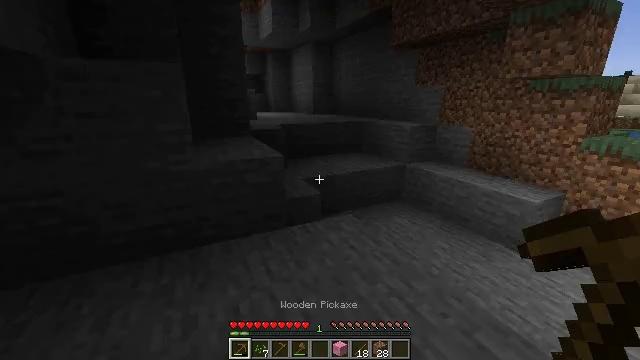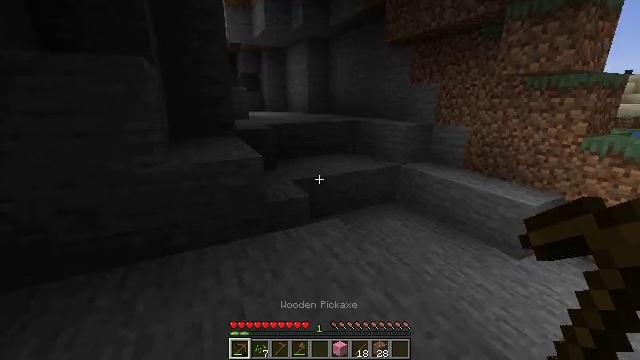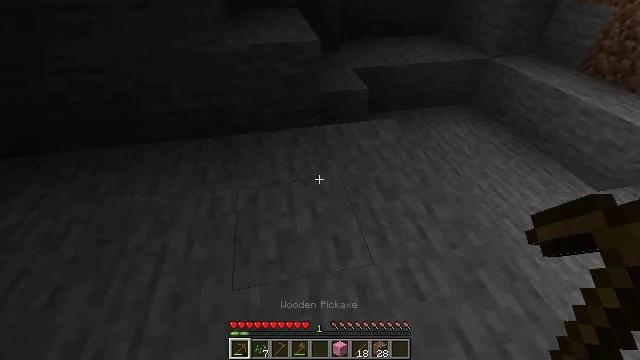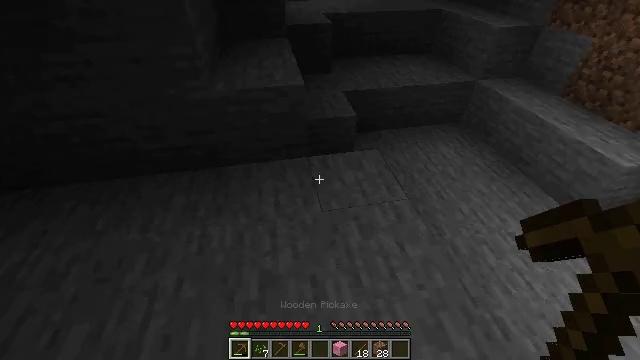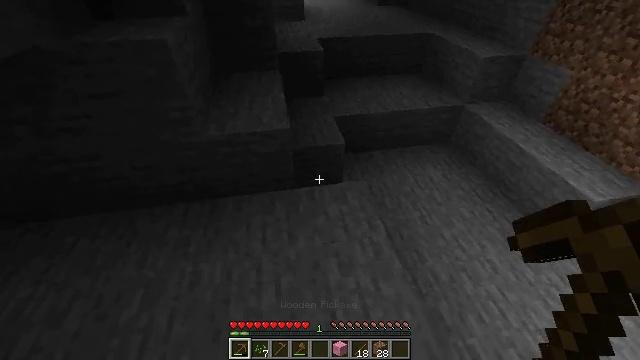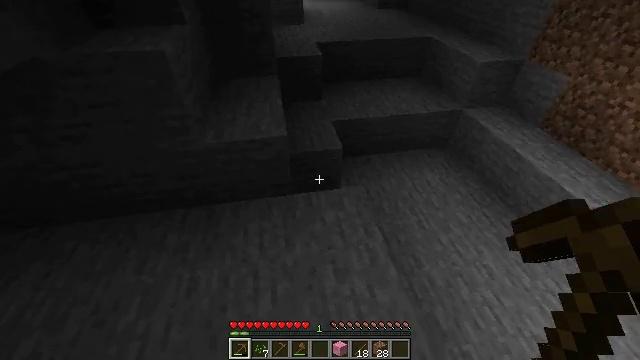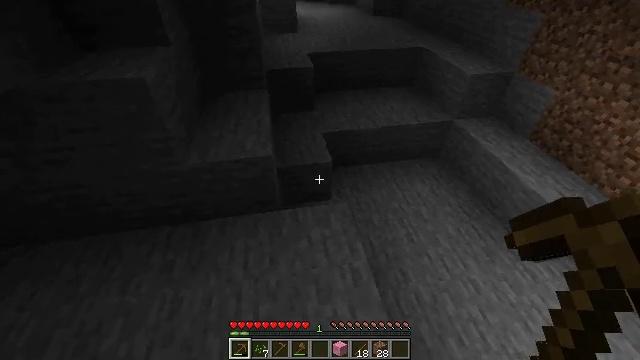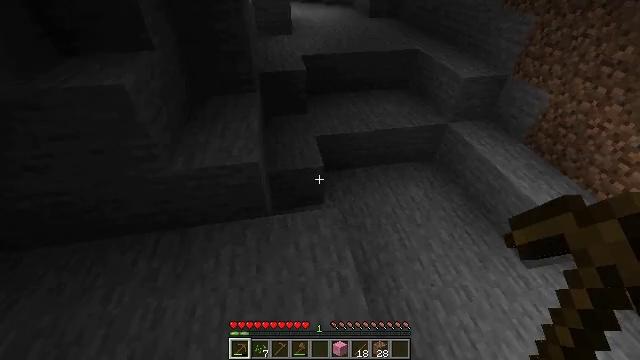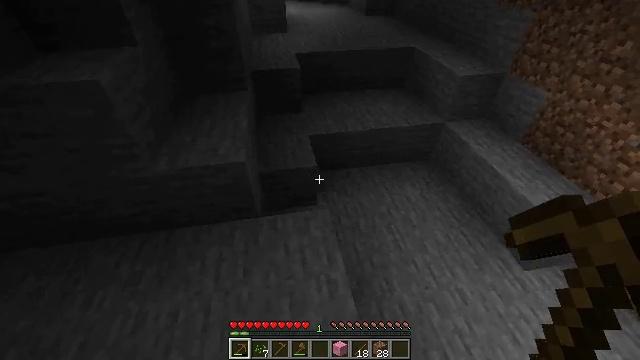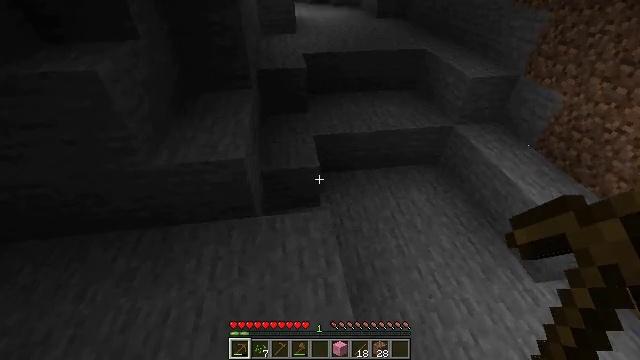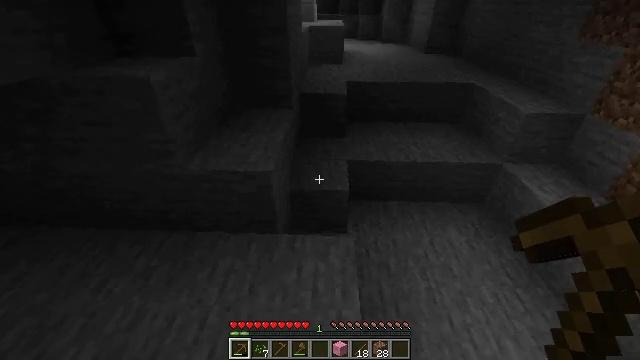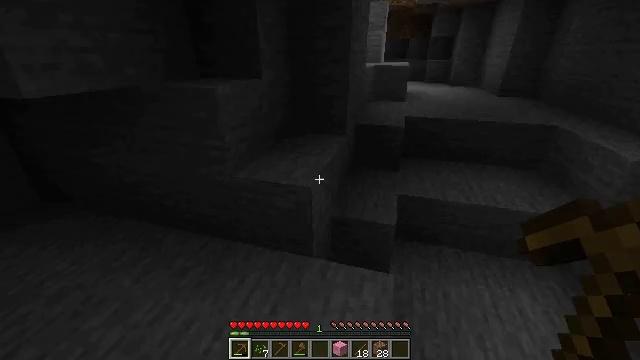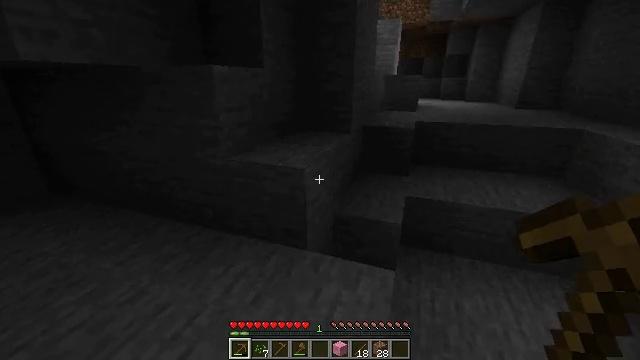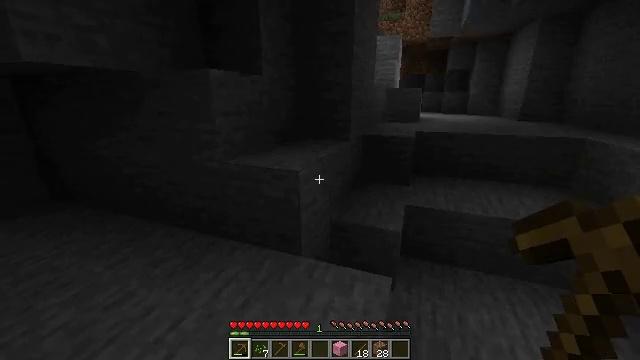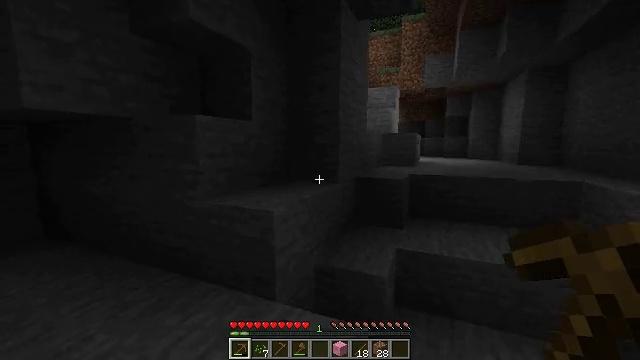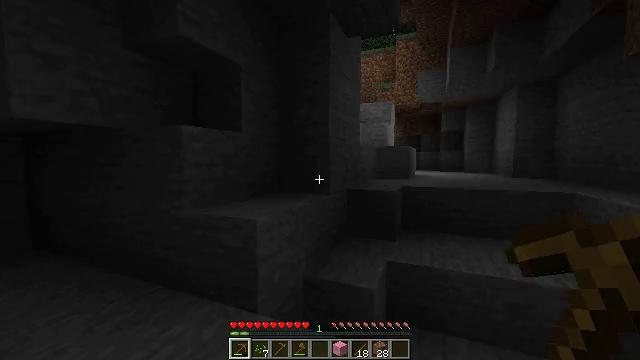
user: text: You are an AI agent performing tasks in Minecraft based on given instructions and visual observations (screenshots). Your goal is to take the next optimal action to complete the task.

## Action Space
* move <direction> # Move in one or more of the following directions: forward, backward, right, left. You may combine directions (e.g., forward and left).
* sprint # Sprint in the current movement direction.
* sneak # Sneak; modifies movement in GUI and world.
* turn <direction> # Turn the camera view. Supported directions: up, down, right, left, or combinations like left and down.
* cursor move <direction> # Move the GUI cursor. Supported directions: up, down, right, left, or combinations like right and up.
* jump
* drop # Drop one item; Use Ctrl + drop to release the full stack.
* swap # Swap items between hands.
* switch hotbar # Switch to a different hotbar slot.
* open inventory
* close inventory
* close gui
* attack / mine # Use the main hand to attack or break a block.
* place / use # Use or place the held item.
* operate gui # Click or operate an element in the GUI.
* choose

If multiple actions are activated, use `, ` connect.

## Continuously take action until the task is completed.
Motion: motion action
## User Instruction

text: Mine the coal ore underground.
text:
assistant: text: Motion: move forward and move right
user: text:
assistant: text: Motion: move forward and move right, turn left and down, jump
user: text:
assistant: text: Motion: move forward and move right
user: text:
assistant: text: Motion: move forward and move right
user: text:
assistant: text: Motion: move forward and move right
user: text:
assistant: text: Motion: move right
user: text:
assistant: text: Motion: move right
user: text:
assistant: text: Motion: no_op
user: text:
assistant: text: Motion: move right, turn left
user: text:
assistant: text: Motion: move right, turn left and up
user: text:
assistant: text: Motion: move right, turn left and up
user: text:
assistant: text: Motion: move right, turn left and up
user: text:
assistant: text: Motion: move right, turn left and up
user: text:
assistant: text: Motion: move right, turn left and up
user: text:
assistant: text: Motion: move right, turn up
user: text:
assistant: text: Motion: move right
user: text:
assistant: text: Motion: move right
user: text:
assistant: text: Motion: move right
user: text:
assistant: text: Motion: move right
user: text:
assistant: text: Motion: move right, turn left and up
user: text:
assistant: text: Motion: move forward and move right
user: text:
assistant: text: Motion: move forward and move right
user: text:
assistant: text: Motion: move forward and move right
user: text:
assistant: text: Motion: move forward and move right
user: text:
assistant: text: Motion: move forward and move right, turn left and up
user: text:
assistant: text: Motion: move forward and move right, turn left and up
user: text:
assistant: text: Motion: move forward and move right, turn left and up
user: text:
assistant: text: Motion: move forward and move right, turn left and down
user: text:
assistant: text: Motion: move forward and move right, turn left and down
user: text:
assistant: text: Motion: move right, turn left and down